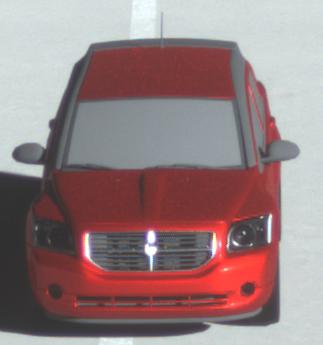
Make: Dodge
Model: Caliber 1.8
Detailed model: Caliber
Model produced from: 2006/06
Model produced until: 2009/03
Doors: 5
Color: red
Road condition: dry road
Daytime: morning or afternoon
Contrast: high contrast